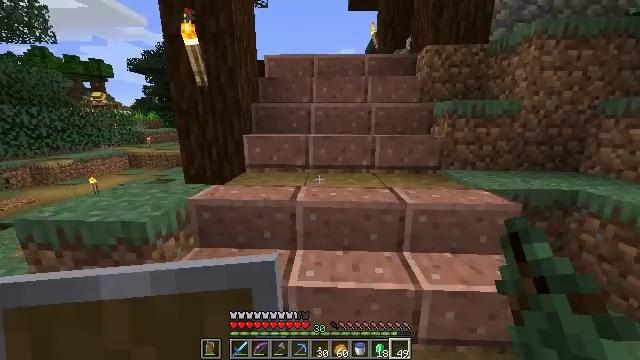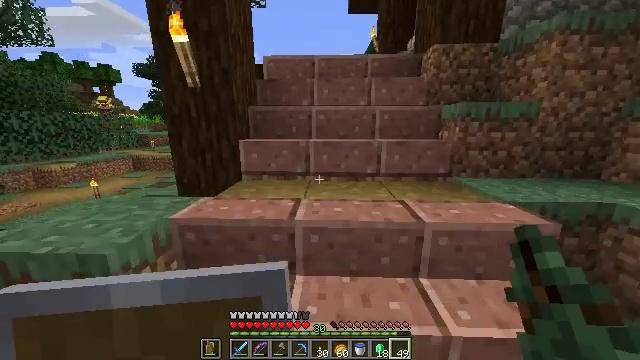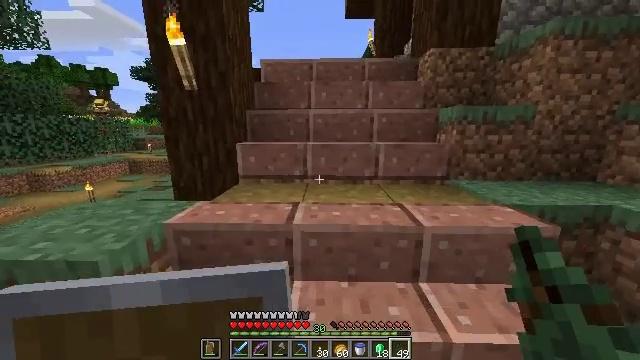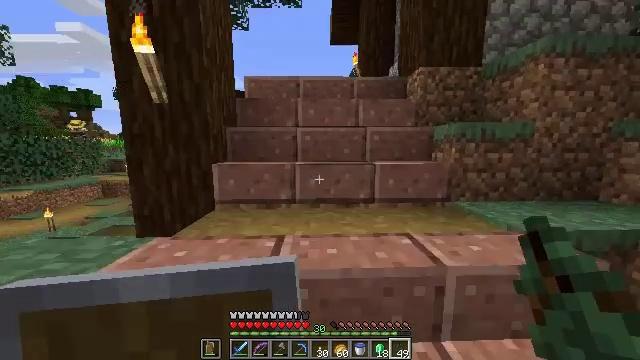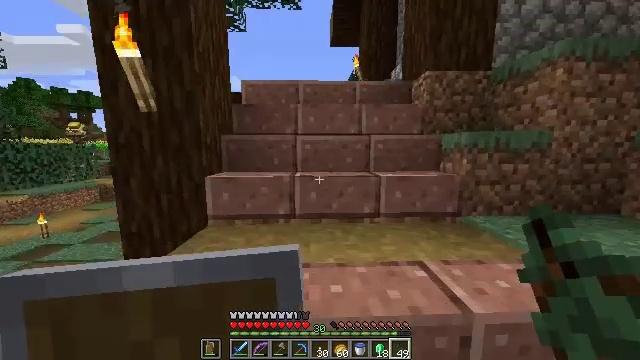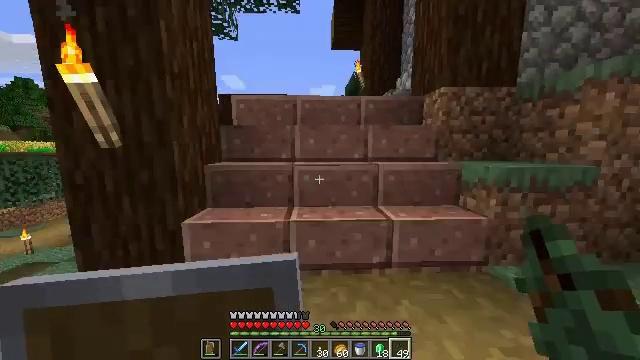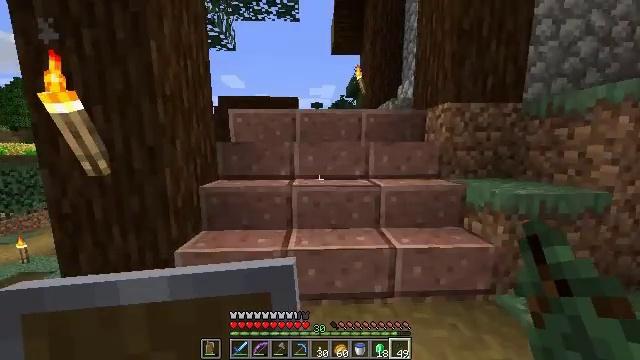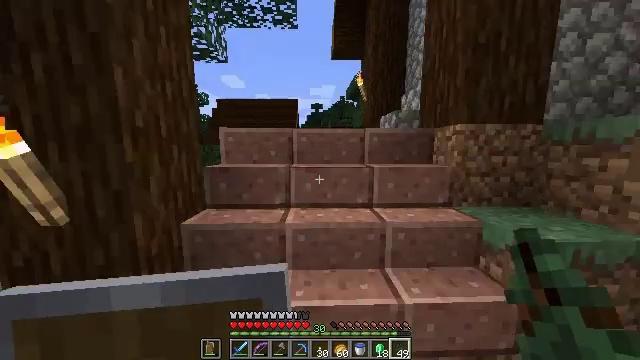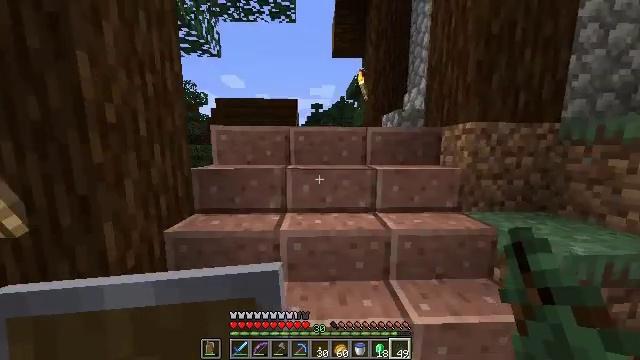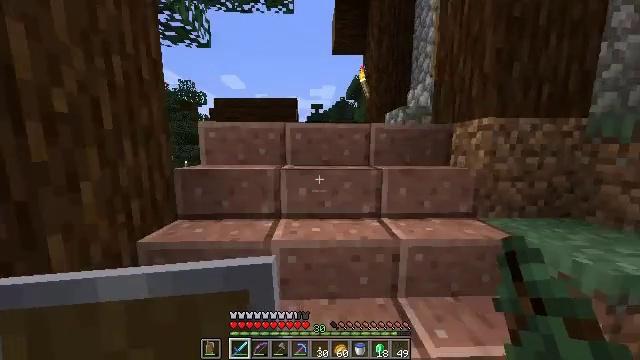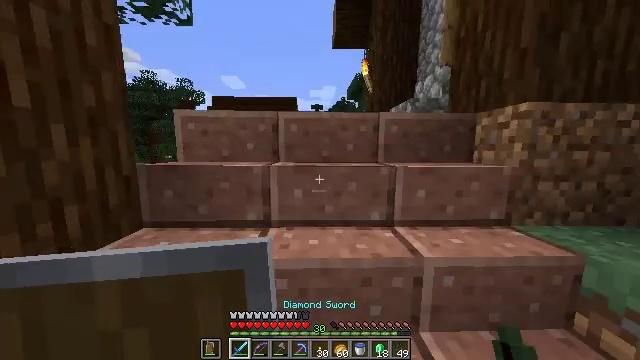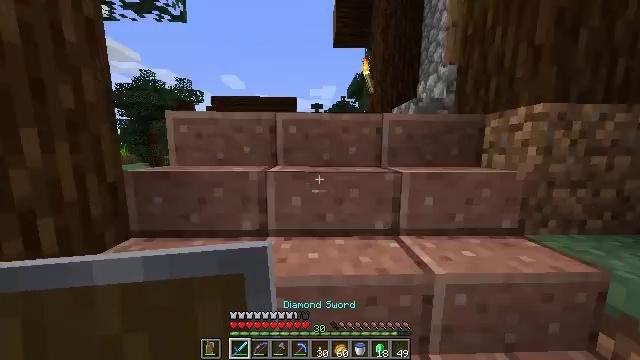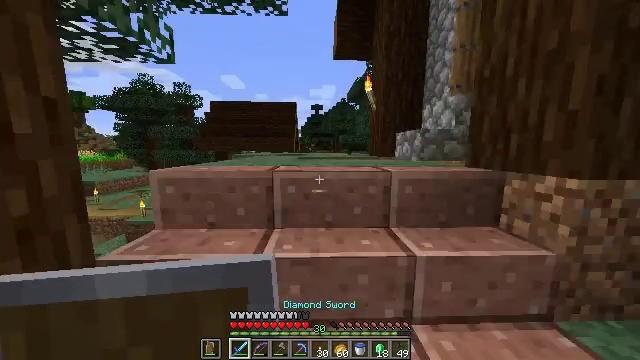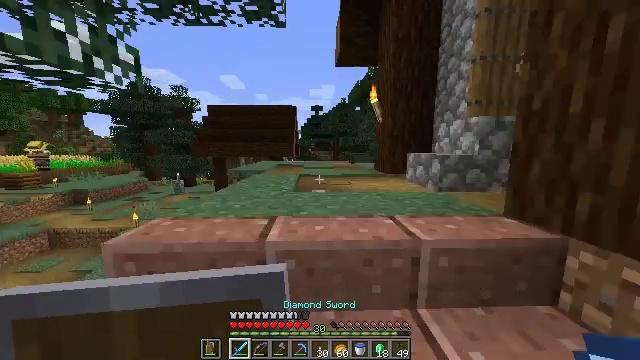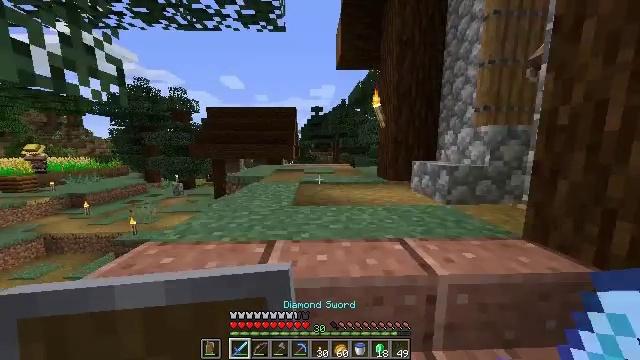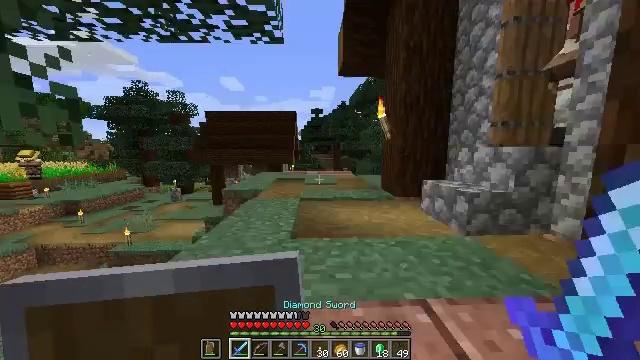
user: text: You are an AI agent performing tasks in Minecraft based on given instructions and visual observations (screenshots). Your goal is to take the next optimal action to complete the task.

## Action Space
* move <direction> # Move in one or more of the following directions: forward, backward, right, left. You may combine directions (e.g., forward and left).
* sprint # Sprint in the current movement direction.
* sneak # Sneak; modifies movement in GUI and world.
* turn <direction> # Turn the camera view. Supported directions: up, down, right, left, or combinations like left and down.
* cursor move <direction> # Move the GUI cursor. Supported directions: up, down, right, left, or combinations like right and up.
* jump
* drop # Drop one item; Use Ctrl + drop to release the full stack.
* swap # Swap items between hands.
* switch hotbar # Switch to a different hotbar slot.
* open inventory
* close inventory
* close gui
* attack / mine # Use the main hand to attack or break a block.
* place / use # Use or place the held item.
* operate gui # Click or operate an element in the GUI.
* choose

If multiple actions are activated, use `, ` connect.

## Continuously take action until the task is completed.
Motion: motion action
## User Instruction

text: Harvest the mature beetroots.
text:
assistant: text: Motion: move forward
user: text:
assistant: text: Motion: move forward
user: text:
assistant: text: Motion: move forward, turn right and up
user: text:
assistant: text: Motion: move forward
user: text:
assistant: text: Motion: move forward
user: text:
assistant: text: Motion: move forward
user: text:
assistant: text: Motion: move forward
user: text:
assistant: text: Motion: move forward
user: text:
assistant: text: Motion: move forward, switch to hotbar 1
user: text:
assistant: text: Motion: move forward, switch to hotbar 1
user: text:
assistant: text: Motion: move forward, switch to hotbar 1
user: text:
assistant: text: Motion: move forward
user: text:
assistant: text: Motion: move forward
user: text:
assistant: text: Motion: move forward
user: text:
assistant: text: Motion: move forward
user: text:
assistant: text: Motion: move forward, turn left and down
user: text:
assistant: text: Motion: move forward, turn left and down
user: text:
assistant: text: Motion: move forward and move right, turn left
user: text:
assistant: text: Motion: move forward and move right
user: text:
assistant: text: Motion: move forward and move right
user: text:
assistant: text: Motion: move forward and move right
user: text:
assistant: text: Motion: move forward and move right
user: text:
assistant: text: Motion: move forward
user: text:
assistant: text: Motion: move forward, turn left
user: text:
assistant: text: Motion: move forward, turn left
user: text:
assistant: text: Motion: move forward
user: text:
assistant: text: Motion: move forward
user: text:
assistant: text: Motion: move forward
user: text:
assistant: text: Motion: move forward
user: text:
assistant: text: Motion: move forward, turn right